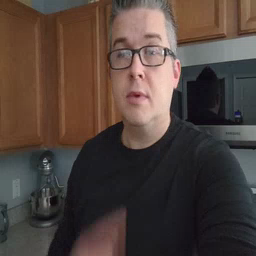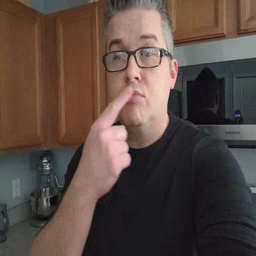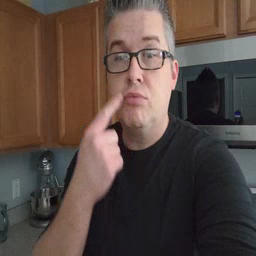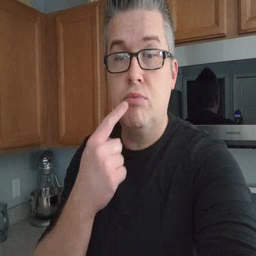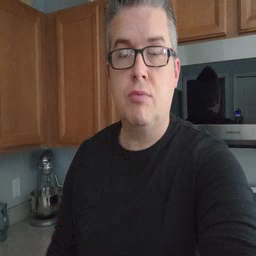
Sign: lips